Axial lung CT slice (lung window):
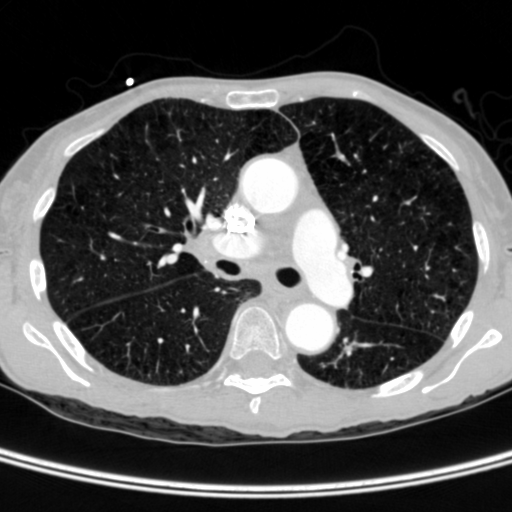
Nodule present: no